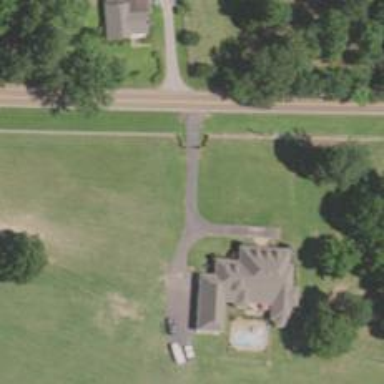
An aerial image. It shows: Driveway.